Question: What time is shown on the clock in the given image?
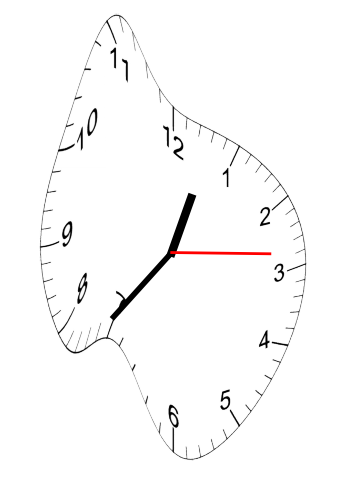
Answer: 12:36:14